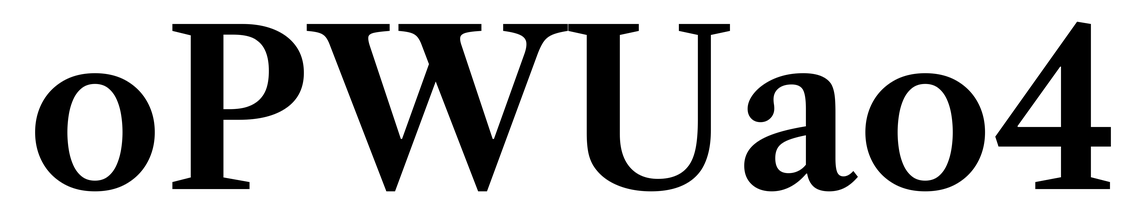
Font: LibreCaslonText_SemiBold